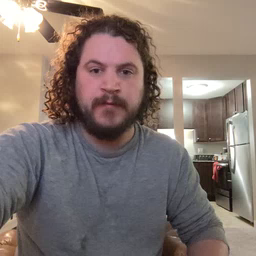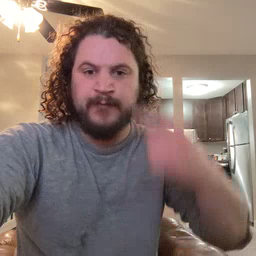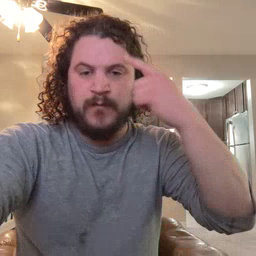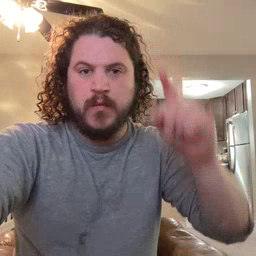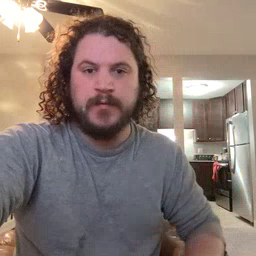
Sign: for